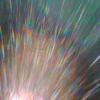
Label: sunburn